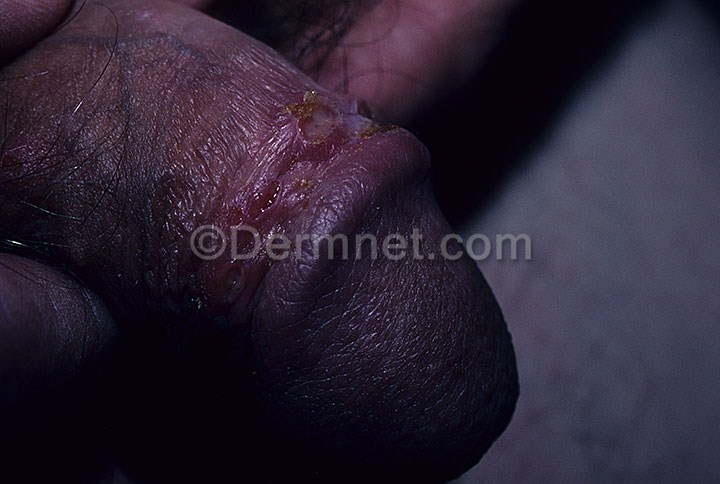
Disease: Herpes HPV and other STDs Photos